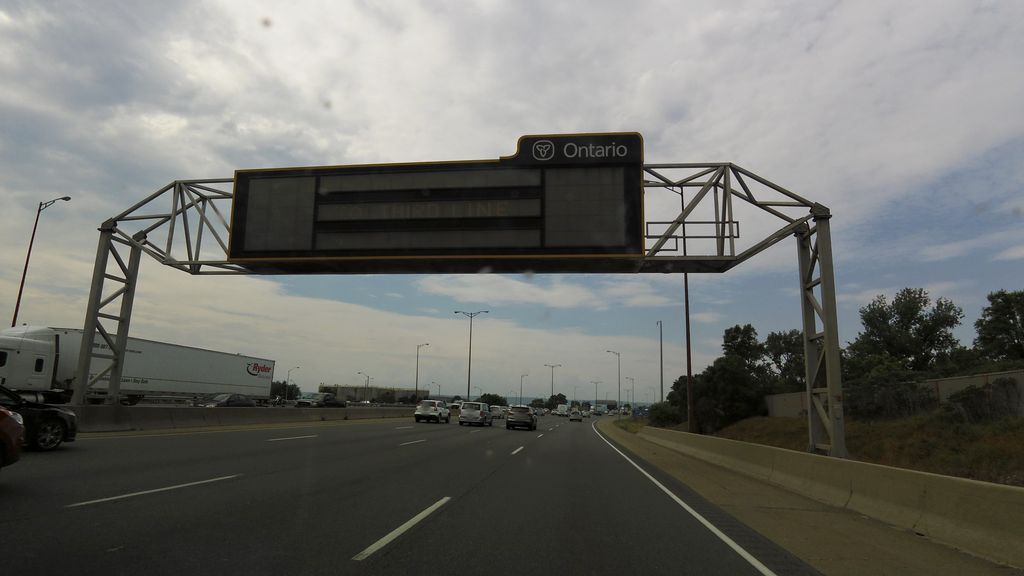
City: hamilton